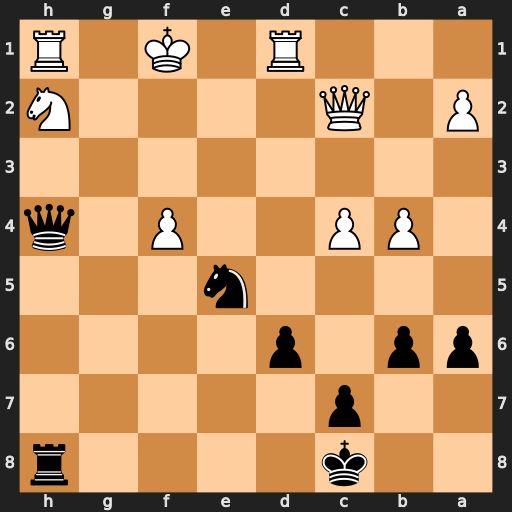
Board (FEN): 2k4r/2p5/pp1p4/4n3/1PP2P1q/8/P1Q4N/3R1K1R
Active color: b
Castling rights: -
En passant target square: -
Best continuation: Qxf4+ Qf2 Qxc4+